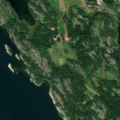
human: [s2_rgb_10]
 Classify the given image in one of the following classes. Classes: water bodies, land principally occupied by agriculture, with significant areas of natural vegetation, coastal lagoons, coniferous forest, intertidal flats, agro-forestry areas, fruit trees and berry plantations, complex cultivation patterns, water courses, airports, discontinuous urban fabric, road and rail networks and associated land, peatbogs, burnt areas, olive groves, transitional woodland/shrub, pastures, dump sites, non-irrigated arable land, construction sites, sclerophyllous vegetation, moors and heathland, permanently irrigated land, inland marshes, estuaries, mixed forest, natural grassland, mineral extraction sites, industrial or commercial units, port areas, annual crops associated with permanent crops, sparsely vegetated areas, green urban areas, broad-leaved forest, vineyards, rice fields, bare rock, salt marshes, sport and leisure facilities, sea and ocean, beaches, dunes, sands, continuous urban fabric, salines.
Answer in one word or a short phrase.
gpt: land principally occupied by agriculture, with significant areas of natural vegetation, broad-leaved forest, bare rock, sea and ocean